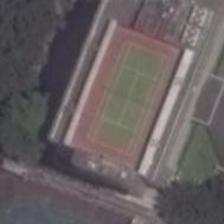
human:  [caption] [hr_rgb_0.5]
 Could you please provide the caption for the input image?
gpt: a tennis court is near to several green trees .

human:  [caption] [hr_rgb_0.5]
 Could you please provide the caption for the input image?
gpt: this tennis court is embraced by lush luxuriant plants .

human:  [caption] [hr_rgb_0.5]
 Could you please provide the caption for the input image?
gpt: a tennis court is next to some green trees .

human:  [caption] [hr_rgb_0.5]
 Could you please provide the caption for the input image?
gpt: a small playground and a grey forest in the west .

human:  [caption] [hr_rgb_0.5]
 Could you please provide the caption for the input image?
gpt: a tennis court is next to green trees .